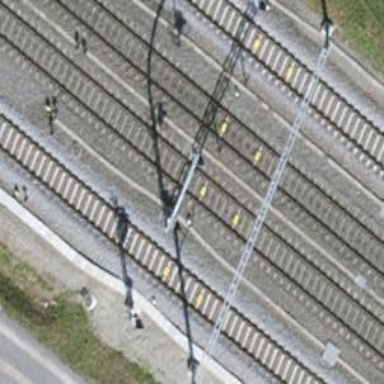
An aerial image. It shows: Railway signal.